Question: I use Visual Studio 2010. I want to put the current date and hour in my TextBox.
I used this code in expression text : '=Today()'
I put this code here, in the Value box:

I have this output:
> 14/07/2015 00:00:00
I would like to also have the hour. (For example, 10:43:10.)
How can I do this?
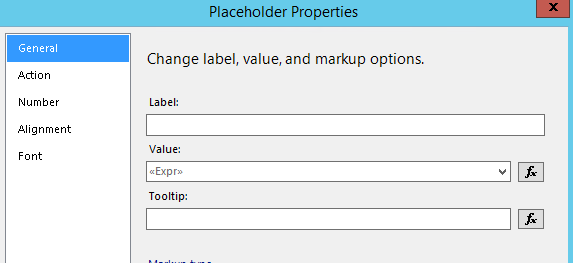
Answer: What you are looking for is 'Now()' property.
From MSDN:
'Now()': Returns a Date value containing the current date and time according to your system.
'Today()': The Date data type includes time components. When returning the system date, Today sets all of these to 0, so the returned value represents midnight (00:00:00). When setting the system date, Today ignores the time components.
'TimeOfDay()': The Date data type includes date components. When returning the system time, TimeOfDay sets these all to 1, so that the returned value represents the first day of the year 1. When setting the system time, TimeOfDay ignores the date components.